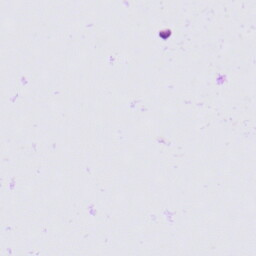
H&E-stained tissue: Prostate